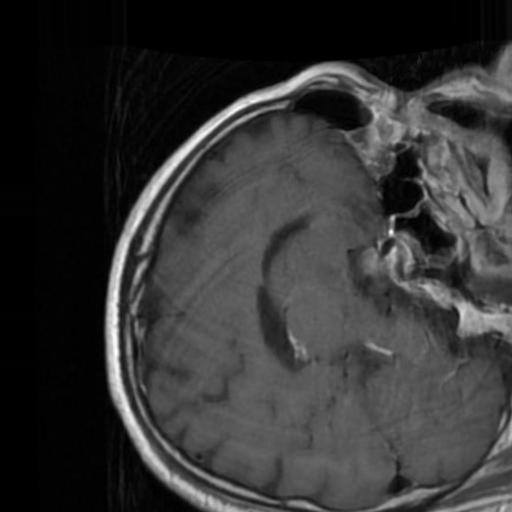
Label: brain_tumor